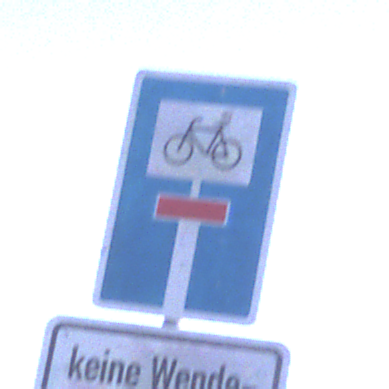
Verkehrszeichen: SackgasseRadverkehrDurchlaessig
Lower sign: HinweisGeaenderteVorfahrtVerkehrsfuehrungVerkehrsregelung3
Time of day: SunriseSunset
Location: Outdoor (Nature)
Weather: Clear
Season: NotSpecified
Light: Natural